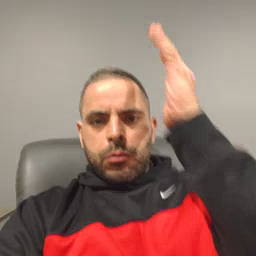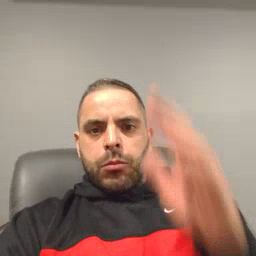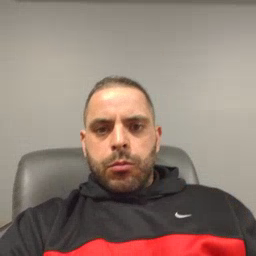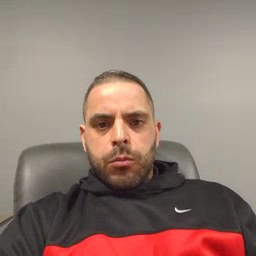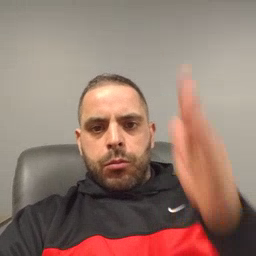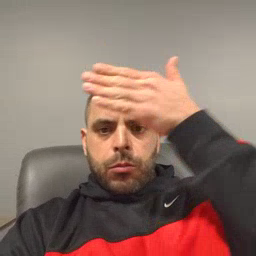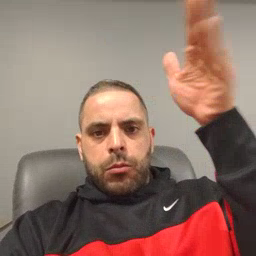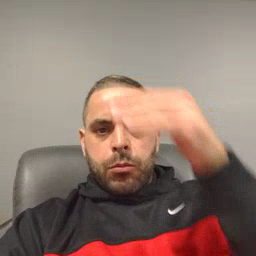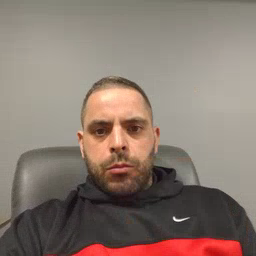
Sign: flag